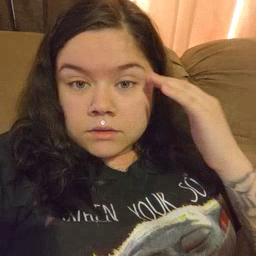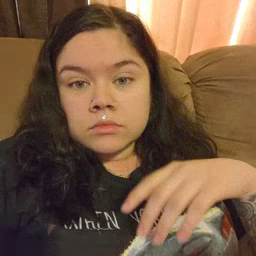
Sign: head